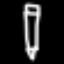
Label: pencil